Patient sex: M
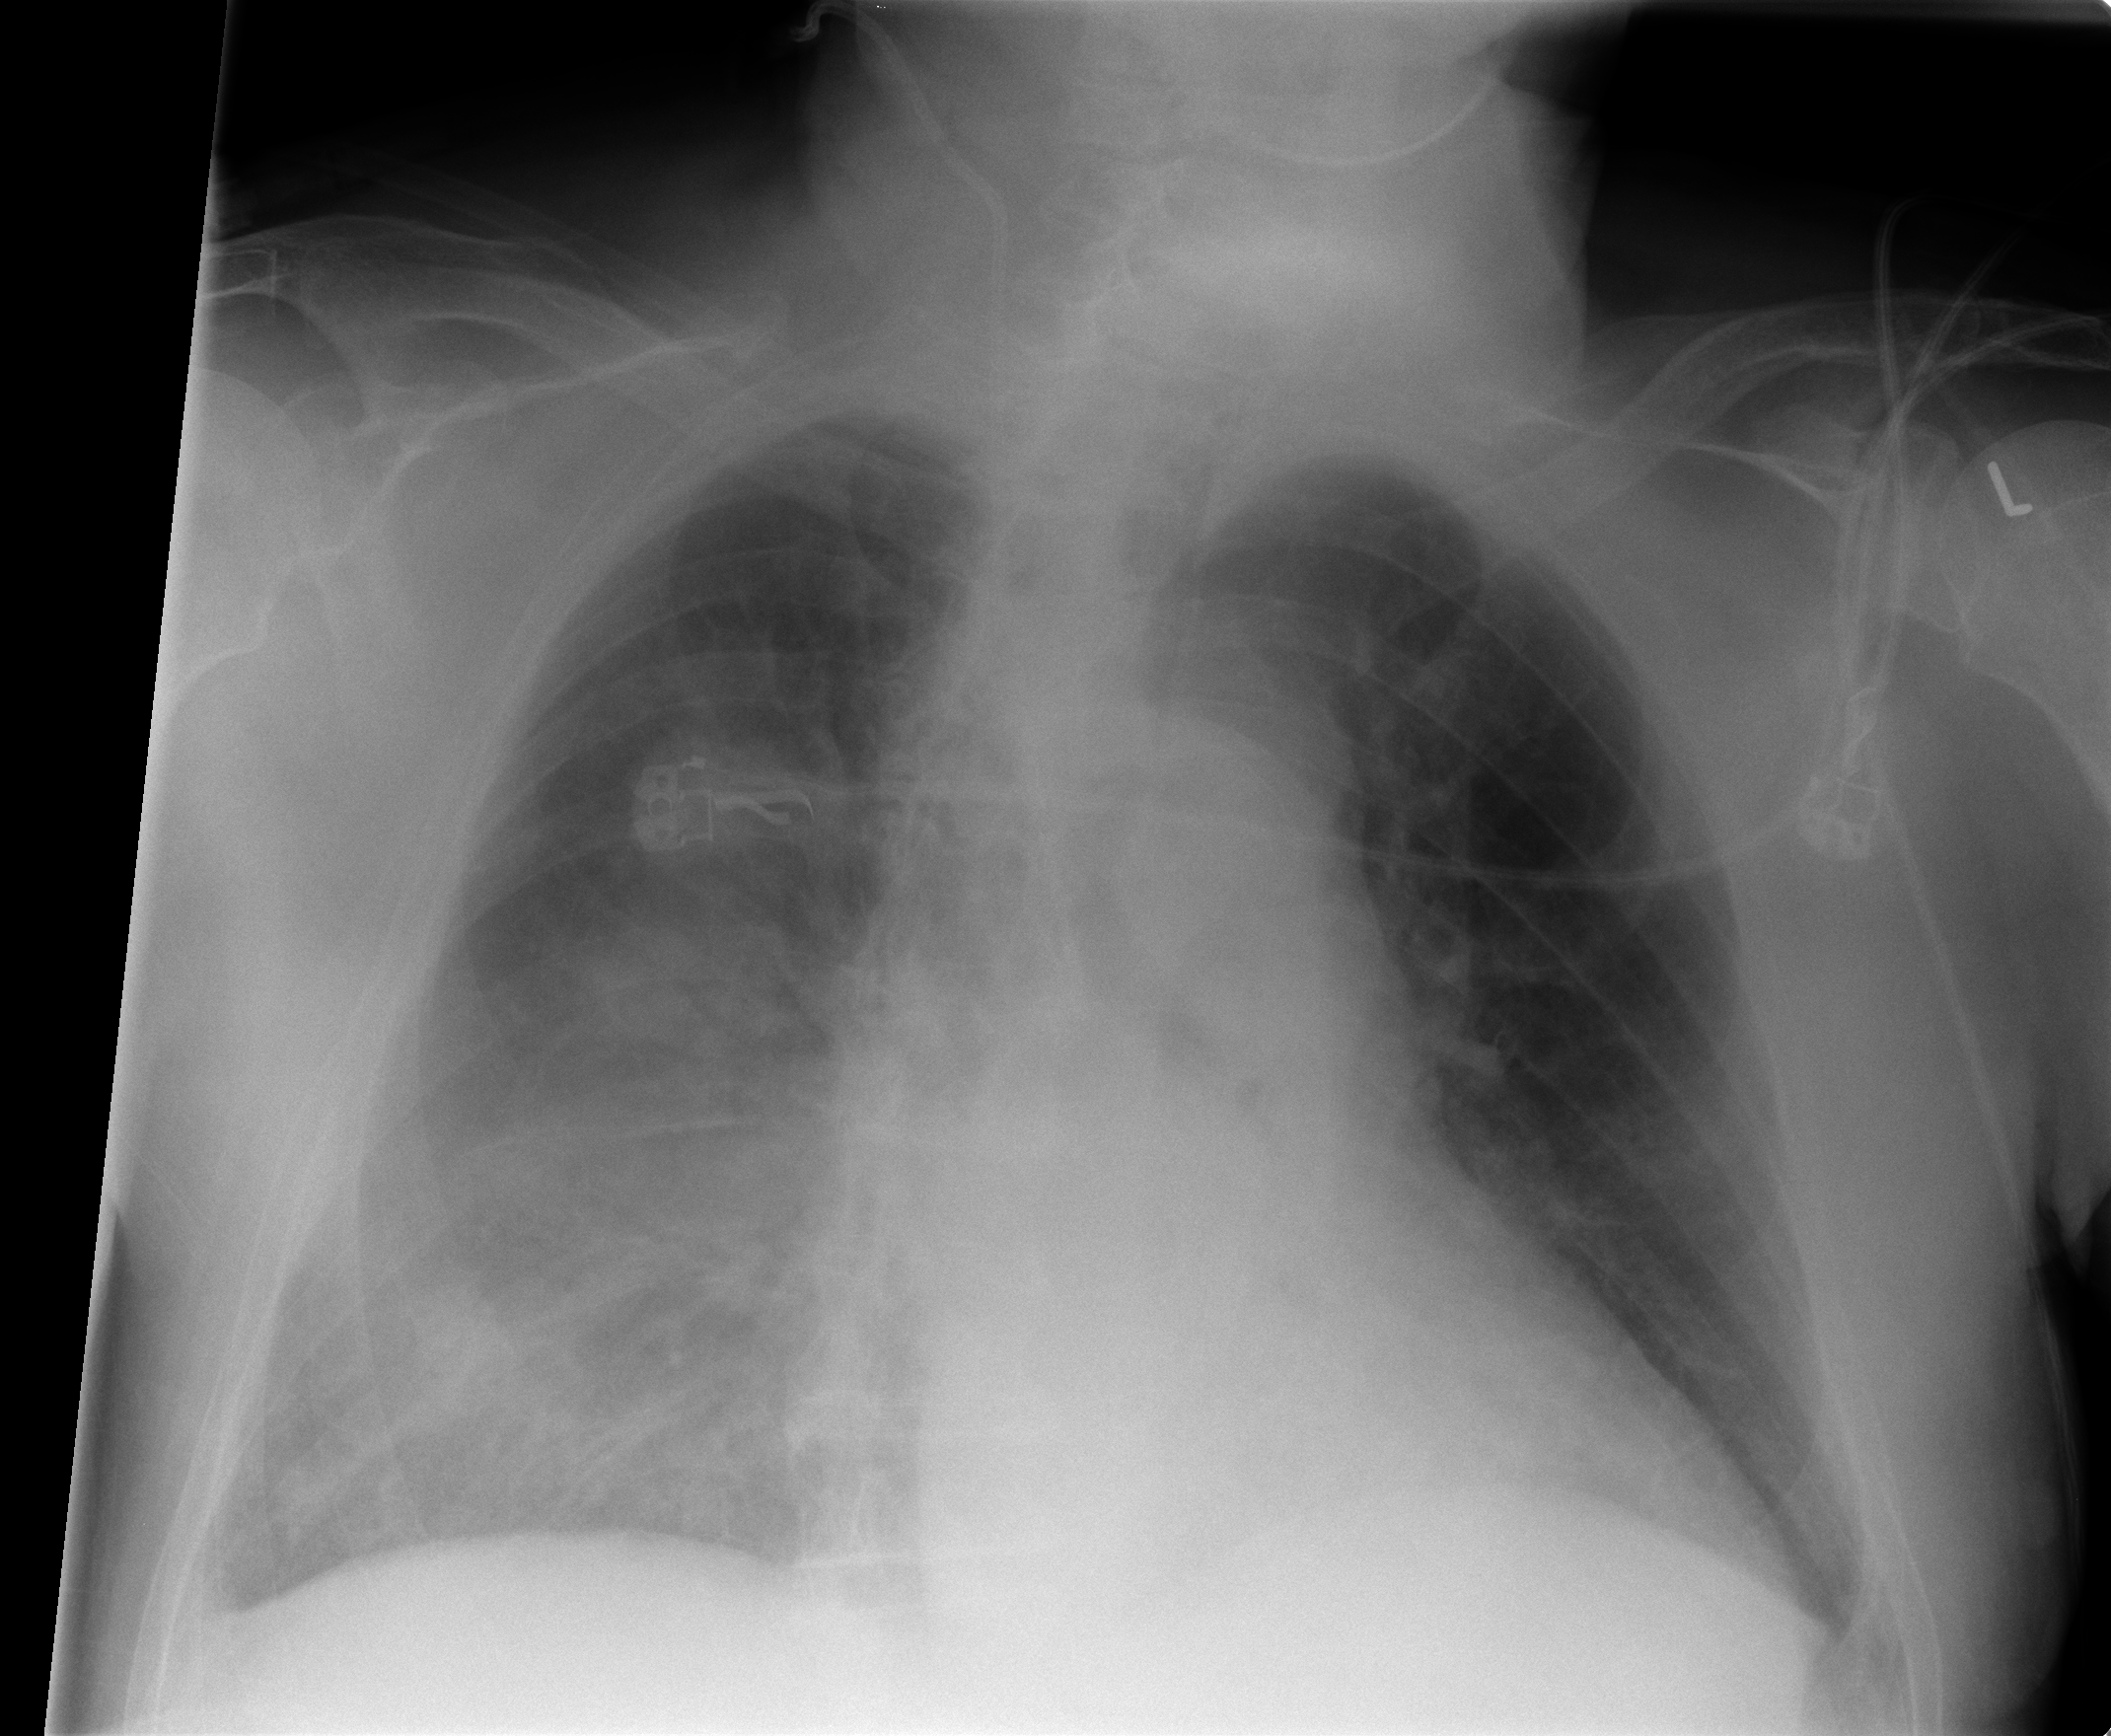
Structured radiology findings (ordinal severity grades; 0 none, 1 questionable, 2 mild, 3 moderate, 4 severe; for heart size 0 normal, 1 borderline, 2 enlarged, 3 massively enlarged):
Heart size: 0
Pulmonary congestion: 2
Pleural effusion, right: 3
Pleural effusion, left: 0
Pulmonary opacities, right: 3
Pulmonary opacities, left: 0
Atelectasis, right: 2
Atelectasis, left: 0